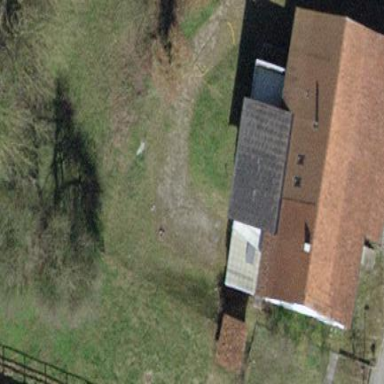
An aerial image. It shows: Gabled roof farm building.